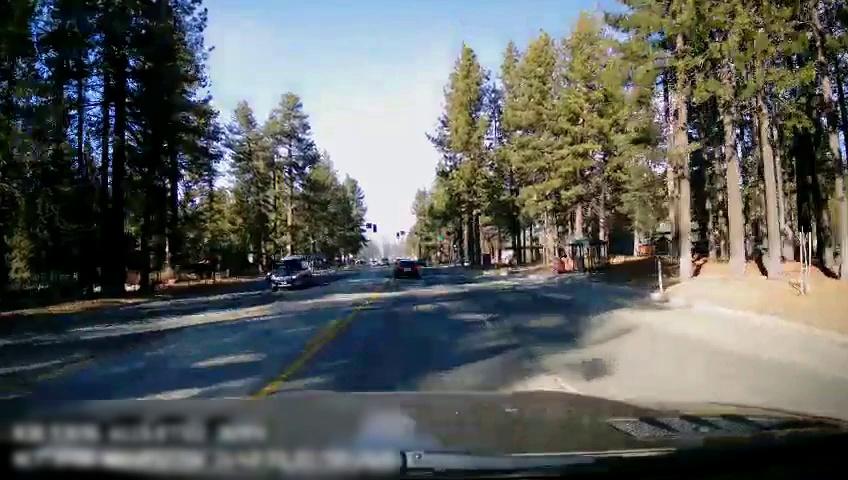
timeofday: Day
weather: Sunny
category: Drivable Space
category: Vehicles | Car
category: Vehicles | Car
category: Lanes | Opposite Lane
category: Lanes | Current Lane
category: Lanes | Current Lane